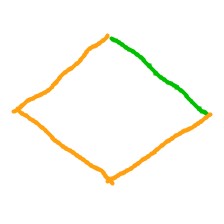
Shape: rhombus